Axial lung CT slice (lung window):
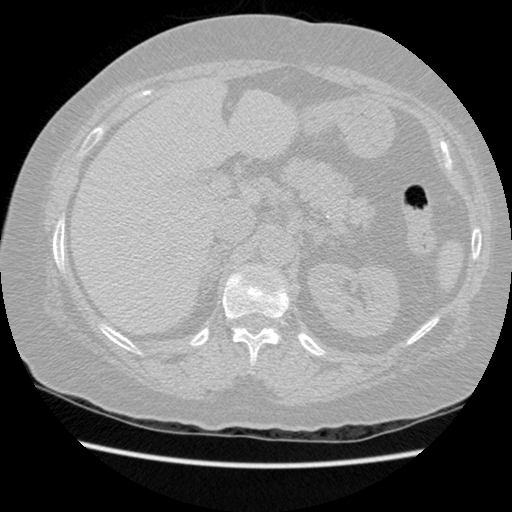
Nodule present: no